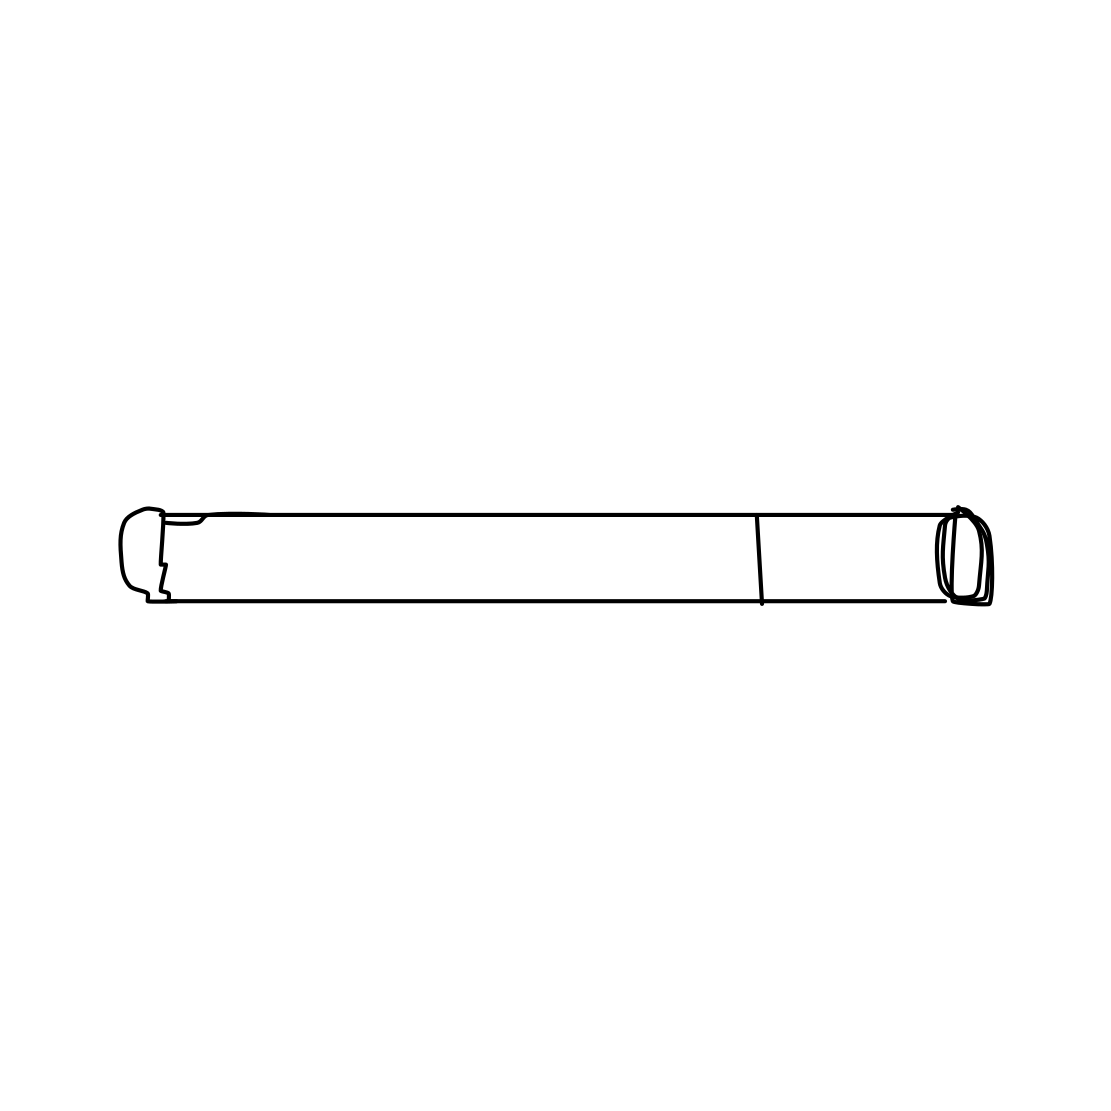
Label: cigarette